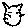
Label: cat